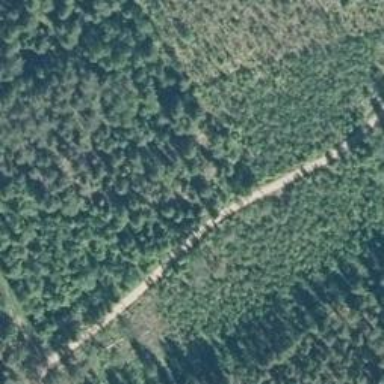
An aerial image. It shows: Unclassified road.